Question: >
<URL>
In this program, i am printing each address returned by for unsigned chars. Then deleting them backwards in the end.
'''
#include "stdafx.h"
#include<stdlib.h>
void func();
int main()
{
int i=10;
while(i-->0)printf("loaded %i
", (new unsigned char));
getchar();
unsigned char *p=new unsigned char;printf("last pointer loaded %i
", p);
i=10;
while(i-->0)delete (p-=64);
getchar();
p+=640;
delete p;//nearly forgot to delete this ^^
return 0;
}
'''
output:

As you can see, each returns 64-byte aligned data.
Is this 64-Byte being equal to cache-line size or just a compiler thing?
Should i make my structures at mostly 64-bytes long?
will this be different when i change my cpu, ram, OS or compiler?
Pentium-m, VC++ 2010 express, windows-xp
Thanks.
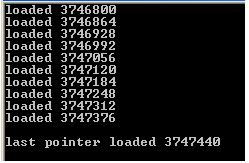
Answer: The implementation choices for a heap manager make a lot more sense when you consider what happens after a large number of allocations and deallocations.
A call to 'malloc()' needs to locate a block of unused block of sufficient size to allocate.
It could be bigger (in which case, it could either create a free block with the difference - or waste it). A naive strategy of finding the closest size of block is called . If it goes onto to create new free blocks, you could alternatively call it .
After use, the best-fit approach results in a large amounts of fragmentation, caused by small blocks that are unlikely to be ever allocated again, and the cost of searching the free blocks becomes high.
Consequently, high performance heap managers don't work like this. Instead they operate as pool allocators for various fixed block-sizes. Schemes in which the blocks are powers of 2 (e.g. '64,128,256,512...') the norm, although throwing in some intermediates is probably worthwhile too (e.g. '48,96,192...)'. In this scheme, 'malloc()' and 'free()' are both 'O(1)' operations, and the critical sections in allocation are minimal - potentially per pool - which gets important in a multi-threaded environment.
The wasting of memory in small allocations is a much lesser evil than fragmentation, 'O(n)' alloc\dealloc complexity and poor MT performance.
The minimum block size w.r.t. to the cache line size is one of those classic engineering trade-offs, and it's a safe bet that Microsoft did quite a bit of experimentation to arrive at '64' as their minimum. FWIW, I'm pretty sure you'll find the cache-line size of modern CPUs are bigger than that.